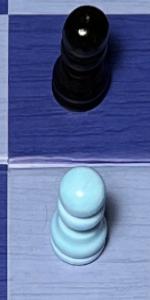
Label: Pawn_White